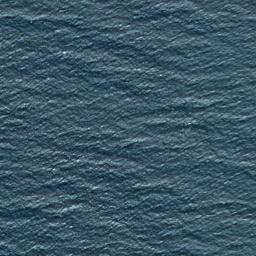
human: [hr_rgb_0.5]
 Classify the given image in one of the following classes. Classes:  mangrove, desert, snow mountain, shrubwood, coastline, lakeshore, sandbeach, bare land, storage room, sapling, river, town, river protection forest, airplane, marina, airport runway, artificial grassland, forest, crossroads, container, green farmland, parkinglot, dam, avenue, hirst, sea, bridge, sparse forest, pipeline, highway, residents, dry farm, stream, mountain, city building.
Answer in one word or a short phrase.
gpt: sea